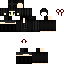
A female human skin with dark skin, wearing brown long hair dressed in a black suit and black pants, featuring a closed mouth.